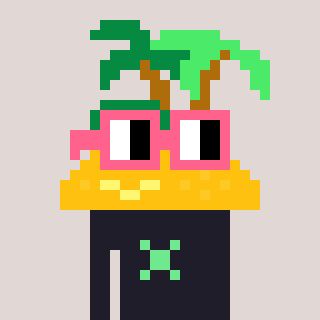
a pixel art character with square pink glasses, a island-shaped head and a grayscale-colored body on a warm background